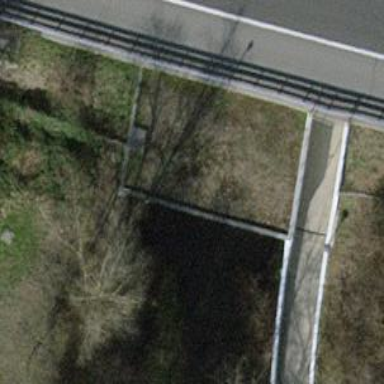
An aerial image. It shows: There is tunnel.